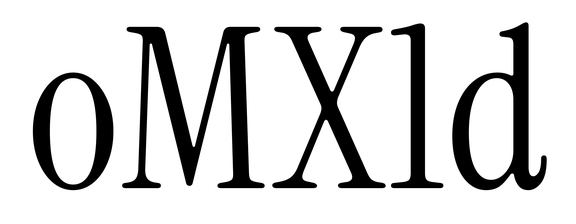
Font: InstrumentSerif-Regular